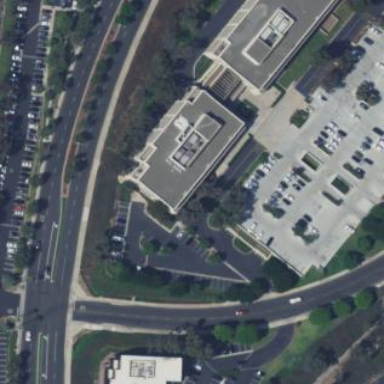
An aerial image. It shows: Commercial building.